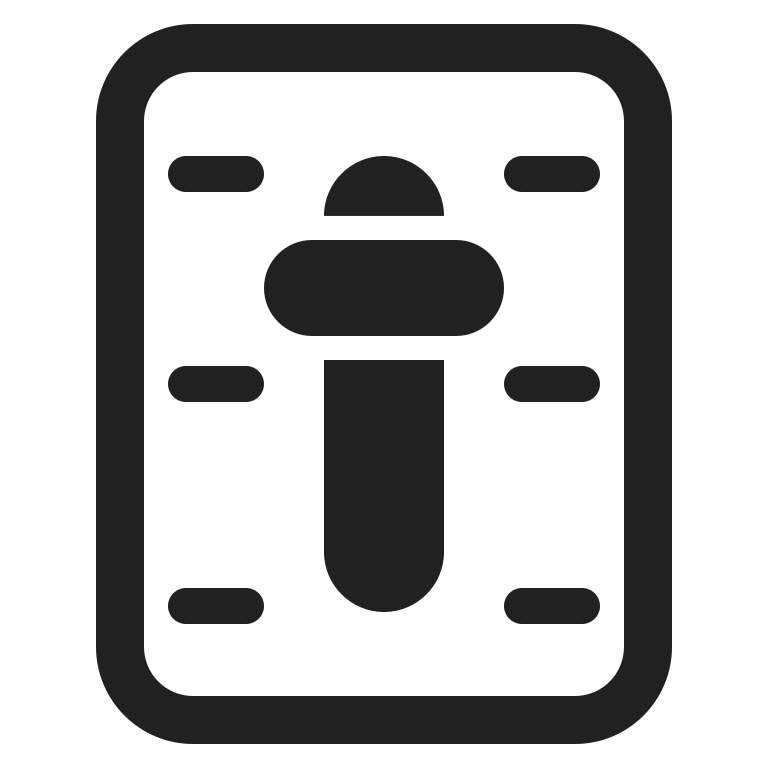
level slider high contrast